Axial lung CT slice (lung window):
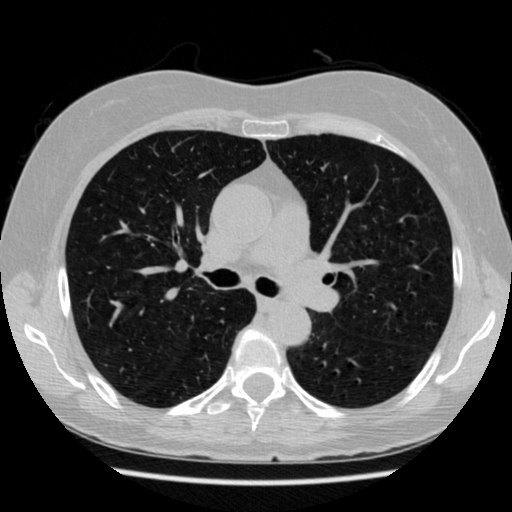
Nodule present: no